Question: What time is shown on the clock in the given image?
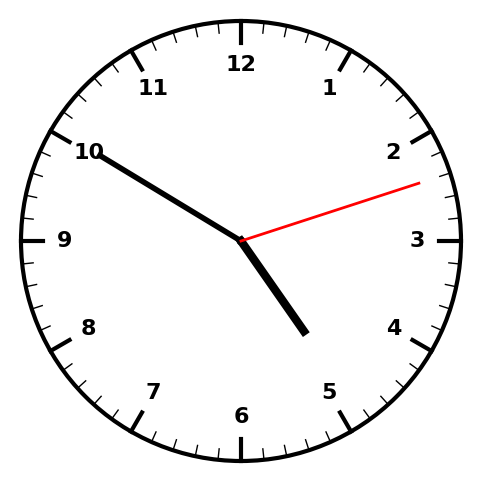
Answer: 04:50:12